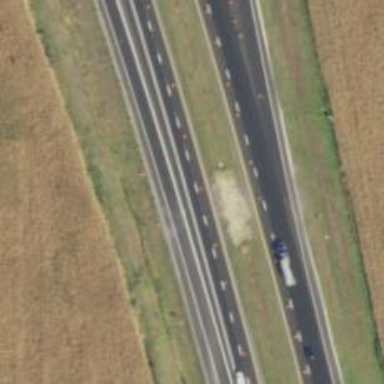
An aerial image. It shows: Motorway for motor vehicles.